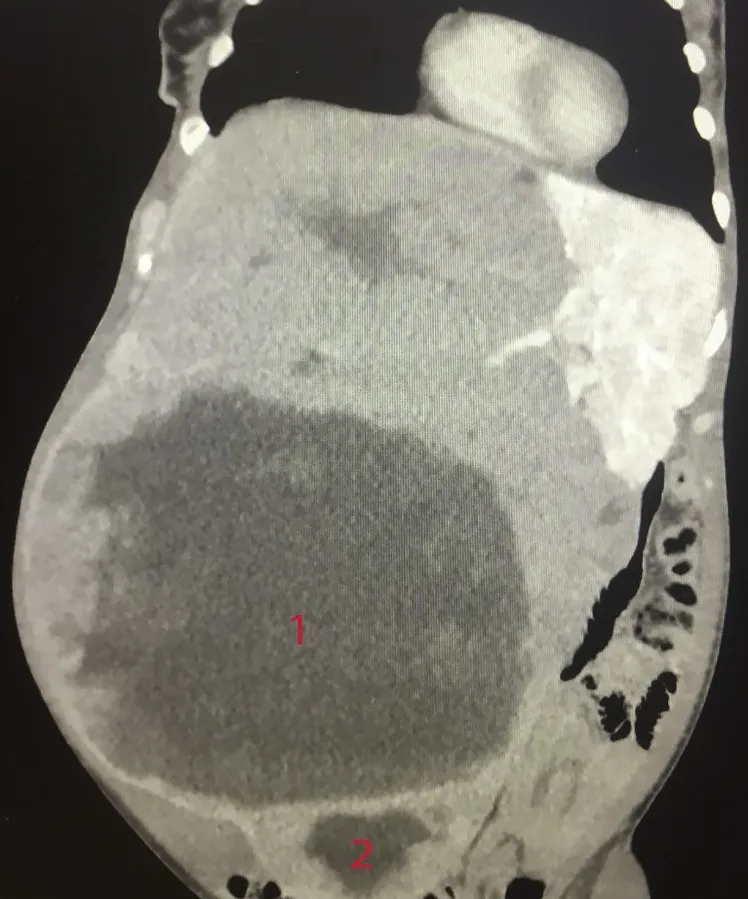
Pre-operative computed tomography scan of liver showing two huge hypodense masses as labeled 1 and 2.
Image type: radiology (ct)